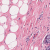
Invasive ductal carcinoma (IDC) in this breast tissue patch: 0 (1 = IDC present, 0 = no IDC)